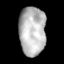
Tissue: lung
Cell type: Epithelial cells
Senescence score: 0.2086
Nuclear area (px): 1265
Mean DAPI intensity: 186.552